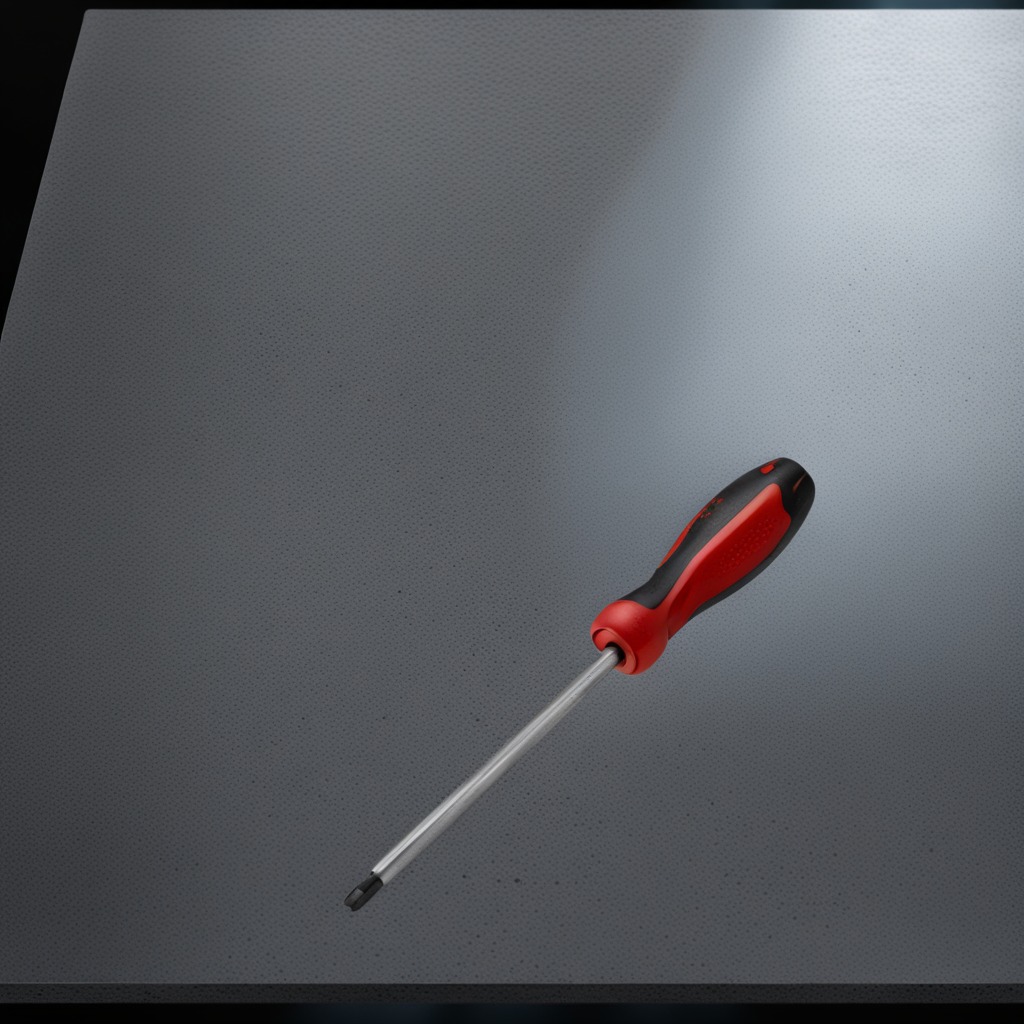
A screwdriver is lying on the clean granite table inside a workshop at night.